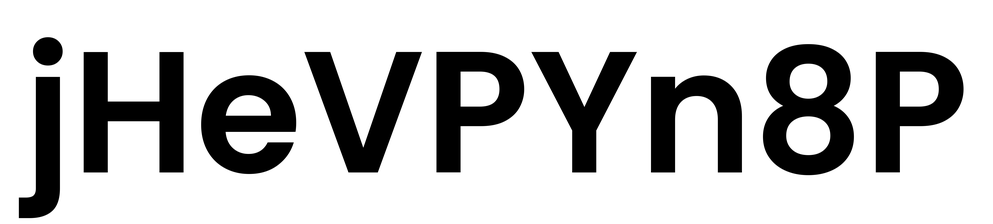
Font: Poppins-SemiBold